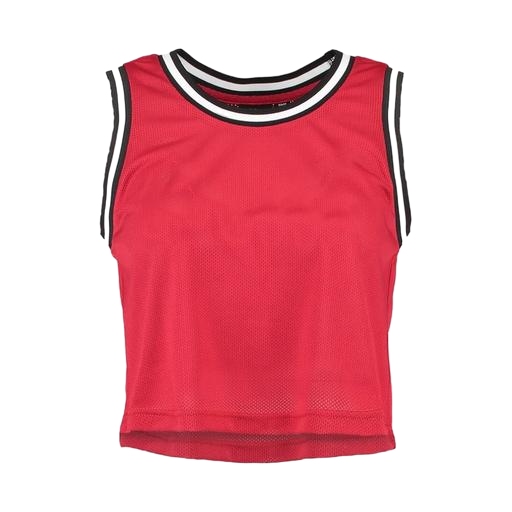
red tank top, red sleeveless tee, contrast tank top, white background